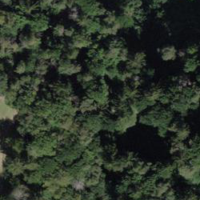
EUNIS habitat code: 41
Species observed at this site:
Hippocrepis emerus